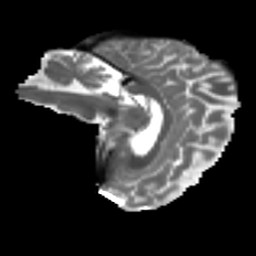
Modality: T2w
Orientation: sagittal
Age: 38
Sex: female
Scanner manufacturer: ge
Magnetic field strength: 3 T
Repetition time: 7.8 s
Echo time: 0.0608 s